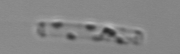
Label: Cerataulina_pelagica